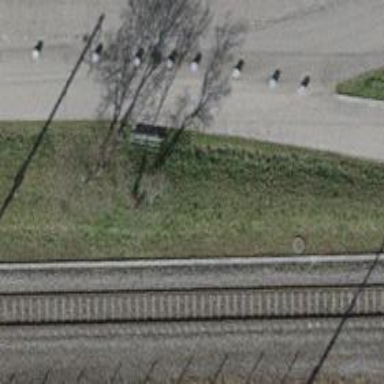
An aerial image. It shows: Bench for seating.